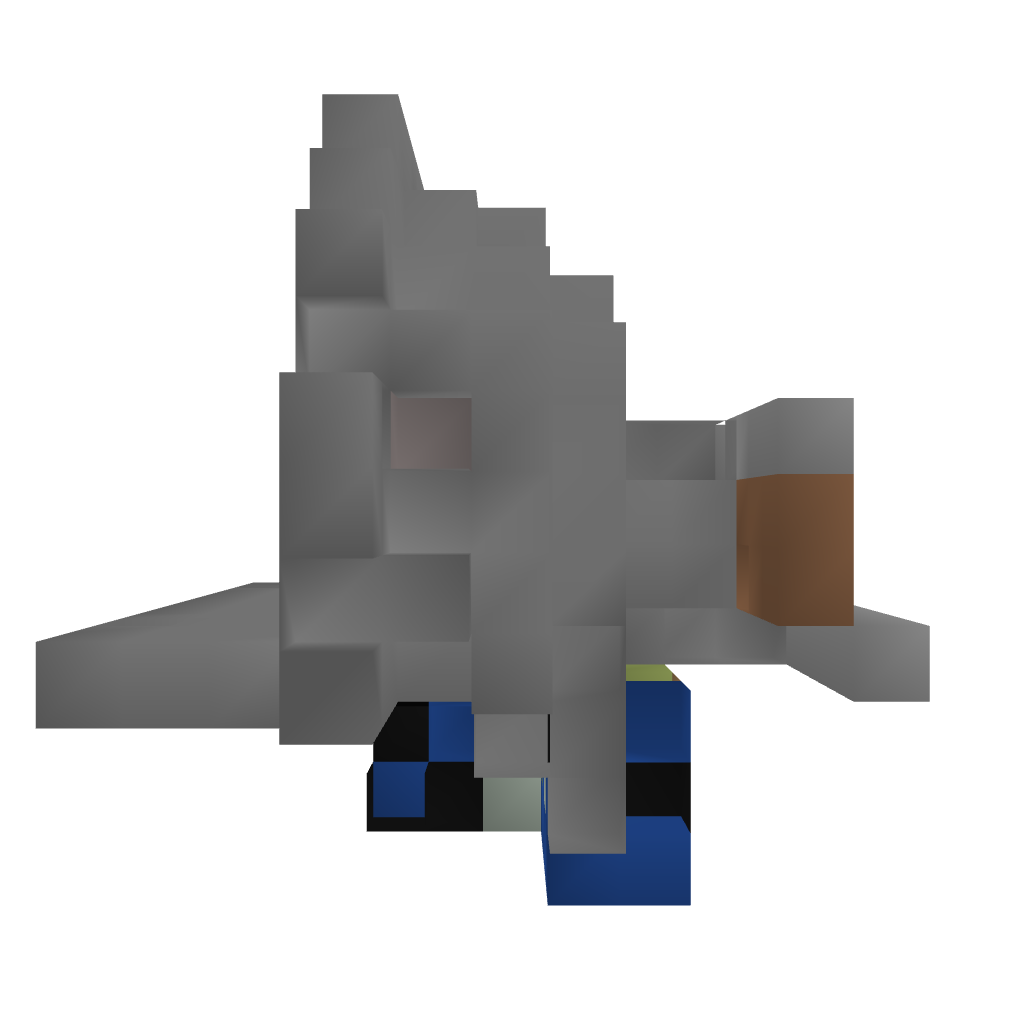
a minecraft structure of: hidden door